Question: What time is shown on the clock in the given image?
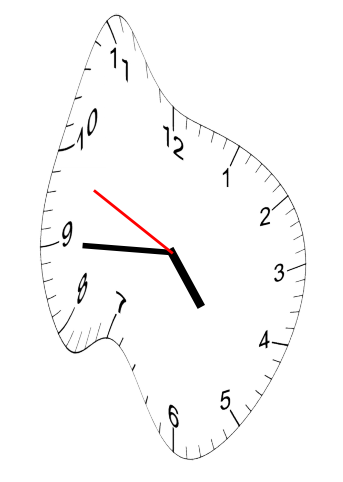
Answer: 04:44:49